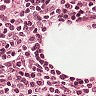
Metastatic tissue present: no